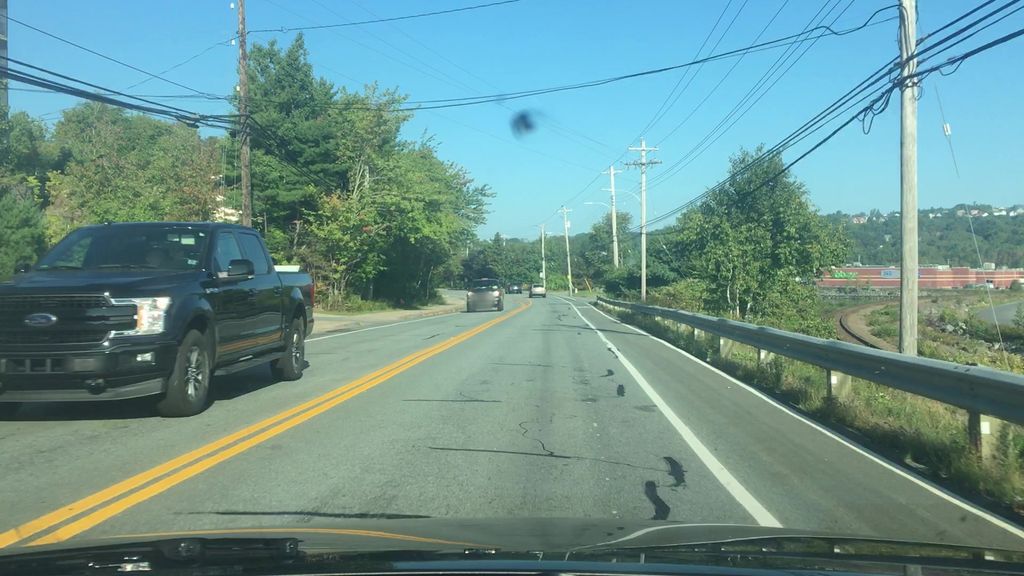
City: halifax